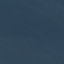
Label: SeaLake